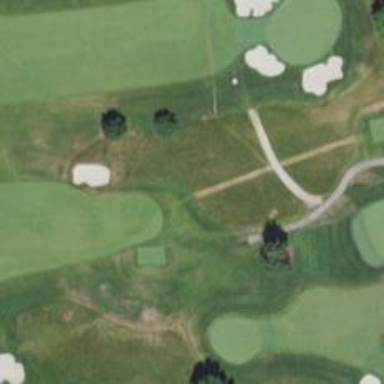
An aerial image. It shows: Golf path.